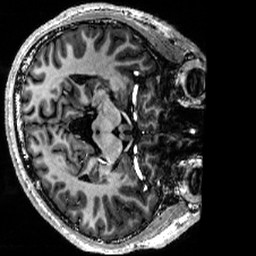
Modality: T1w
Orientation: axial
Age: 19
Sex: male
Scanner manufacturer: siemens
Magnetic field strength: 6.98 T
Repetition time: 6 s
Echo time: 0.00299 s